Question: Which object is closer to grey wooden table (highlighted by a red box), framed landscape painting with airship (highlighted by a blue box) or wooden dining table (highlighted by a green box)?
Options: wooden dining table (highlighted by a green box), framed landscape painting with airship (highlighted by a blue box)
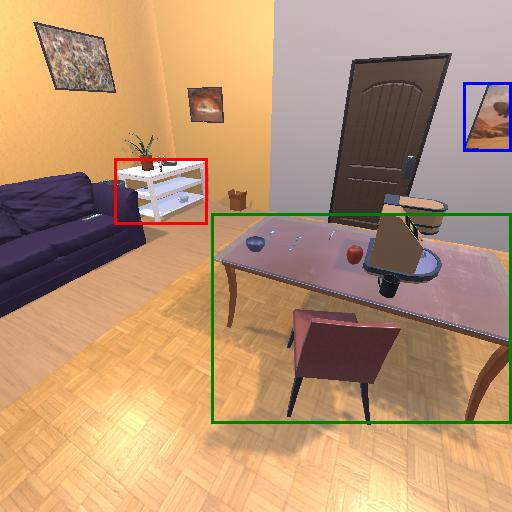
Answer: wooden dining table (highlighted by a green box)